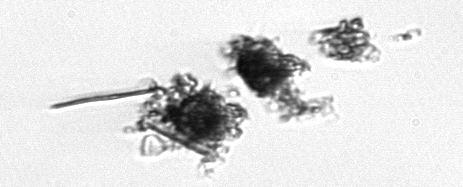
Label: Thalassiosira_TAG_external_detritus